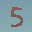
Label: 5